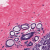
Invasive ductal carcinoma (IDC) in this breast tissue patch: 0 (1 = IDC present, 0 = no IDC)